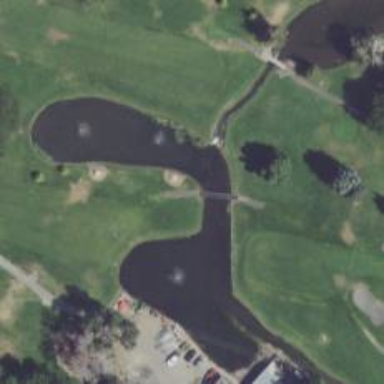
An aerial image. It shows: Path for both roads and golfers.